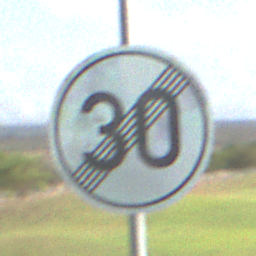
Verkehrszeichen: EndeGeschwindigkeit30
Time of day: MorningAfternoon
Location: Outdoor (Nature)
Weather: PartlyCloudy
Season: NotSpecified
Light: Natural